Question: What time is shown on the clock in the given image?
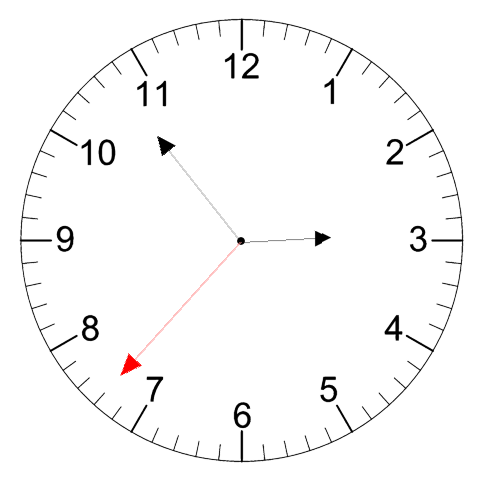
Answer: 02:53:37